Interaction volume radius: 5 \u00c5
Interaction volume height: 15 \u00c5
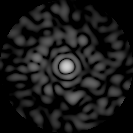
Disorder parameter: 0.8781